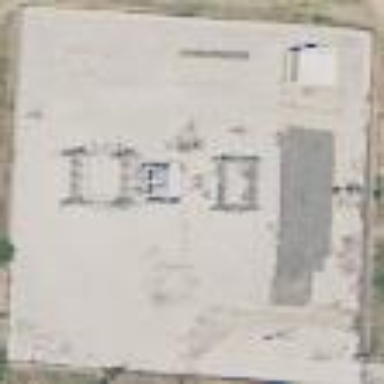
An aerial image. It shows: Outdoor power substation surrounded by fence. The substation operates at the distribution level.